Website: crate-barrel
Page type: review-order
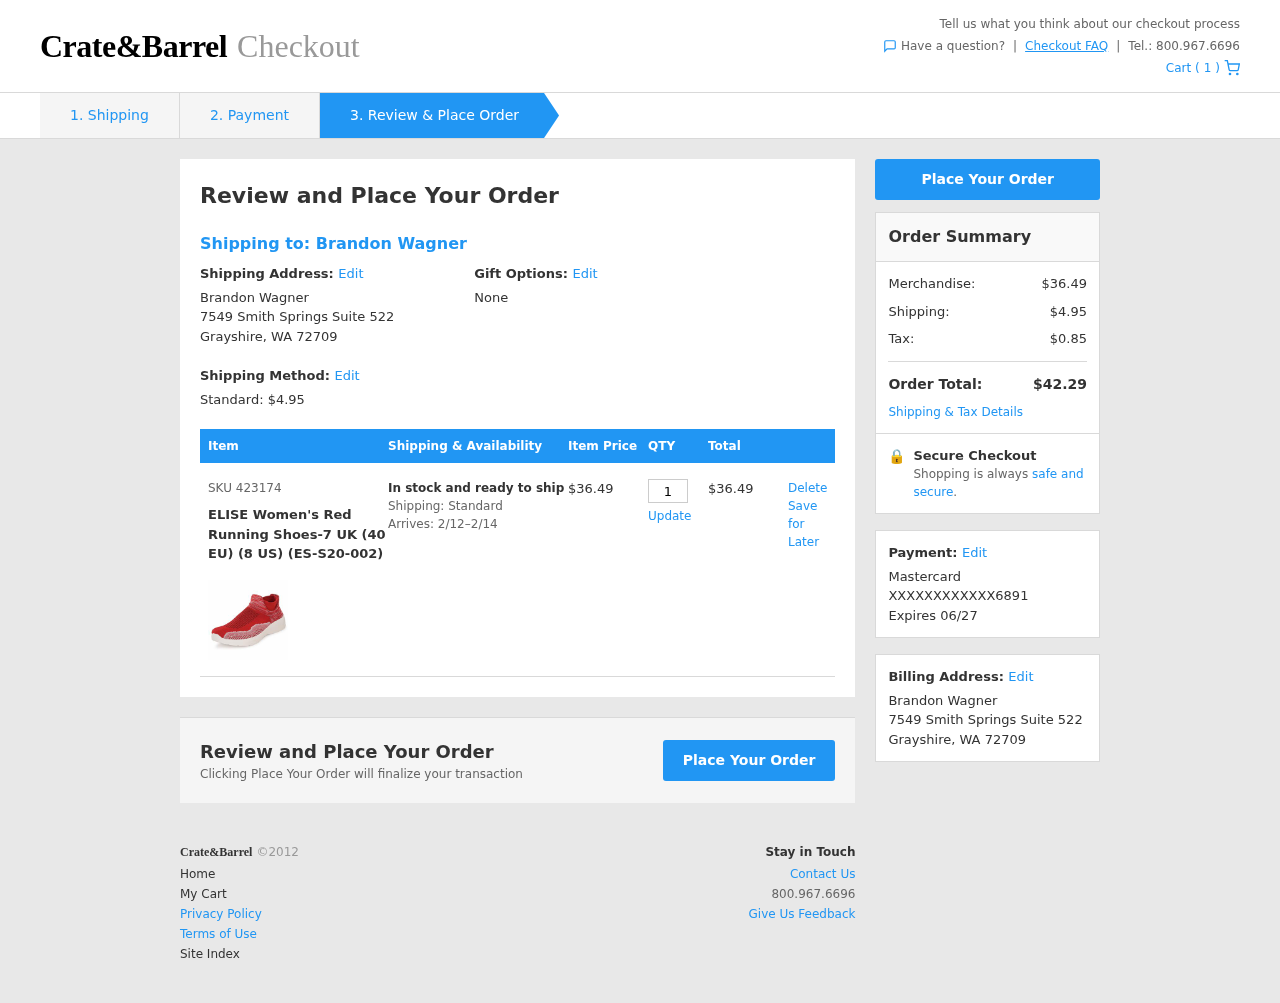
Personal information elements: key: PII_CARD_LAST4
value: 6891
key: PII_CARD_TYPE
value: Mastercard
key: PII_FULLNAME
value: Brandon Wagner
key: PII_FULLNAME2
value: Brandon Wagner
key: PII_STREET2
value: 7549 Smith Springs Suite 522
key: PII_CITY2
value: Grayshire
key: PII_STATE_ABBR2
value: WA
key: PII_POSTCODE2
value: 72709
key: PII_CARD_EXPIRY
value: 06/27
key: PII_FULLNAME3
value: Brandon Wagner
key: PII_STREET
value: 7549 Smith Springs Suite 522
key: PII_CITY3
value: Grayshire
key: PII_STATE_ABBR3
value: WA
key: PII_POSTCODE
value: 72709
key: PII_POSTCODE_FULL
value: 72709
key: PII_POSTCODE_NUMERIC
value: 72709
Product elements: key: PRODUCT1_NAME
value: ELISE Women's Red Running Shoes-7 UK (40 EU) (8 US) (ES-S20-002)
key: PRODUCT1_PRICE
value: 36.49
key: PRODUCT1_QUANTITY
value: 1
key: PRODUCT1_SKU
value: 423174
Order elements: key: ORDER_NUM_ITEMS
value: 1
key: ORDER_SHIPPING_COST
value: $4.95
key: ORDER_DELIVERY_DATE
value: Arrives: 2/12–2/14
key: ORDER_SUBTOTAL
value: $36.49
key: ORDER_SUBTOTAL2
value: $36.49
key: ORDER_SHIPPING_COST2
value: $4.95
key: ORDER_TAX
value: $0.85
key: ORDER_TOTAL
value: $42.29